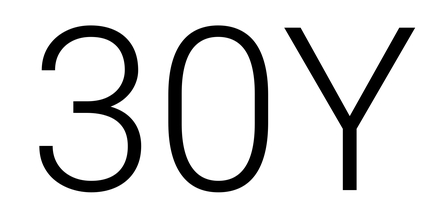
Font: Roboto_Light